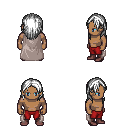
a pixel art fantasy rpg character, male body template, human, dark skin, gray cape, red pants, white long hairstyle, maroon shoes, four views (front, back, left, right), 2x2 character sprite sheet, small pixel art, hard edges, no anti-aliasing